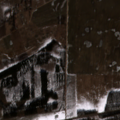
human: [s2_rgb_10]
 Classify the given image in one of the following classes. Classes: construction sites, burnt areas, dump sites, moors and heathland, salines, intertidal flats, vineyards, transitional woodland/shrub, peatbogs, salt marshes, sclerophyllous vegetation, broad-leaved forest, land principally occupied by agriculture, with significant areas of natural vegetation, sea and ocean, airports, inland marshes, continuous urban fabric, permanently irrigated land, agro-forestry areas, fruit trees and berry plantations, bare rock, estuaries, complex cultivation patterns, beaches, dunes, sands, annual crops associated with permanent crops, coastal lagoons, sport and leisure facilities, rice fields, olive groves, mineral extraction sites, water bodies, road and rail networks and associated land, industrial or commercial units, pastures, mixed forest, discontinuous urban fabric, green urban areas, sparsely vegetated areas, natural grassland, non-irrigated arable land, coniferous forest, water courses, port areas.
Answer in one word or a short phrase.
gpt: non-irrigated arable land, pastures, complex cultivation patterns, mixed forest, transitional woodland/shrub